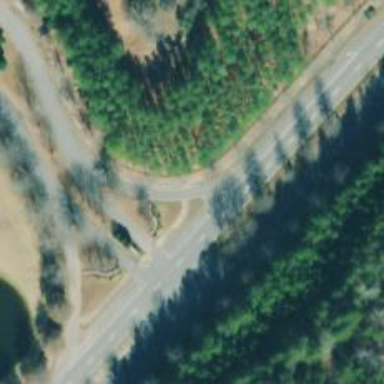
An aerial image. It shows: Secondary link road.